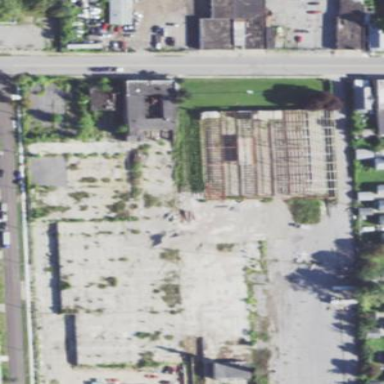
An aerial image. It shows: Brownfield site.